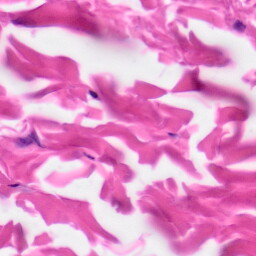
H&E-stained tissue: Skin